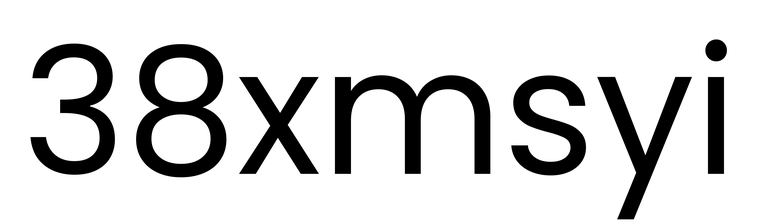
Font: Poppins-Regular